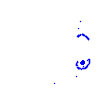
Particle: pion